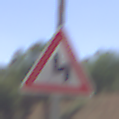
Verkehrszeichen: DoppelkurveZunaechstLinks
Umgebung: Outdoor, RoadRail
Tageszeit: Midday
Wetter: Clear
Licht: Natural
Jahreszeit: NotSpecified
Kontrast: HighContrast